【题型】解答题　【知识点】解析几何　【难度】easy
在 \(\triangle ABC\) 中，点 \(A\) 为动点，两定点 \(B,C\) 的坐标分别为 \((-2,0)\)，\((2,0)\)，且满足 \(\sin C - \sin B = \frac{1}{2}\sin A\)，求动点 \(A\) 的轨迹方程.
【解答】
【答案】\(x^2 - \frac{y^2}{3} = 1\ (x > 1)\)

【分析】
根据条件，利用正弦定理进行角转边，得到 \(c - b = \frac{1}{2}a = 2\)，从而得出点 \(A\) 在以 \(B,C\) 为焦点，实轴长为 \(2\) 的双曲线的右支上，进而可求出结果.

【详解】
设动点 \(A(x,y)\)，由题知，\(BC = a = 4\).

又 \(\sin C - \sin B = \frac{1}{2}\sin A\)，由正弦定理可得，
\[
c - b = \frac{1}{2}a = 2 < 4,
\]
所以点 \(A\) 在以 \(B,C\) 为焦点，即 \(2c = 4\)，实轴长为 \(2\)，即 \(2a = 2\) 的双曲线的右支上，

所以 \(b^2 = c^2 - a^2 = 4 - 1 = 3\).

又 \(A,B,C\) 构成三角形，故点 \(A\) 与 \(BC\) 不共线，即点 \(A\) 不能在 \(x\) 轴上，

所以动点 \(A\) 的轨迹方程为 \(x^2 - \frac{y^2}{3} = 1\ (x > 1)\).

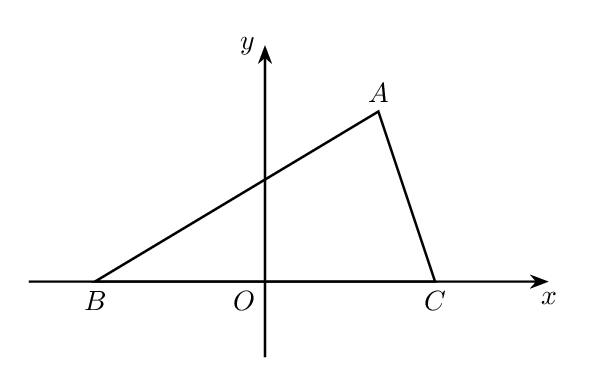